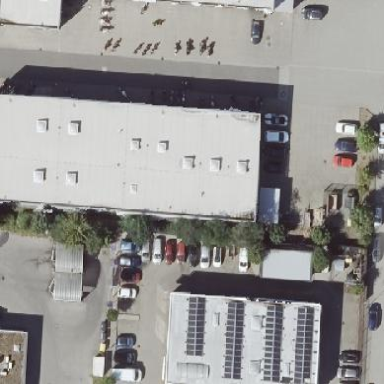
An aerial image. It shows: Building that is motorcycle shop.